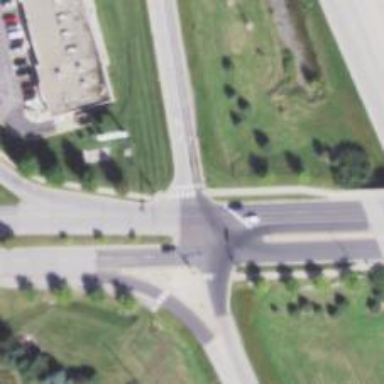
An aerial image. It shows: Zebra crossing on the road.